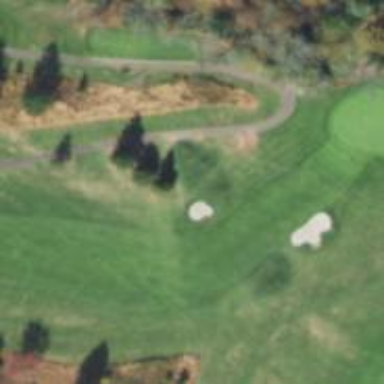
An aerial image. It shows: Pathway for golfing.